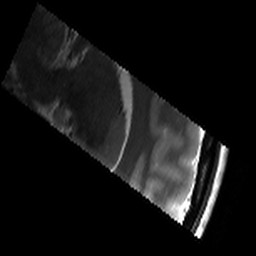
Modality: T2w
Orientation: sagittal
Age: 24
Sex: male
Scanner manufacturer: siemens
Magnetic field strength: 3 T
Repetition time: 8.02 s
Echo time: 0.08 s